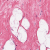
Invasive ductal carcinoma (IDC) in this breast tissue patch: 0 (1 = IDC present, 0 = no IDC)